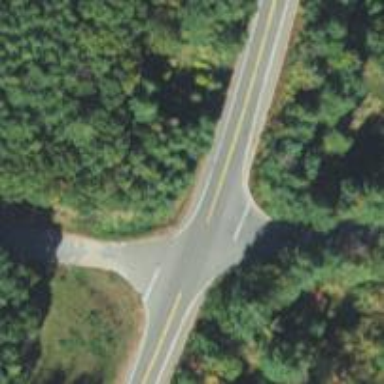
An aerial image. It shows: Road with stop sign.